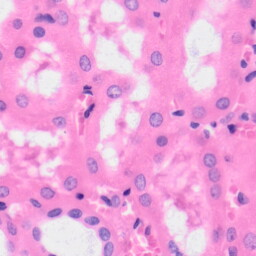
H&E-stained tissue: Kidney